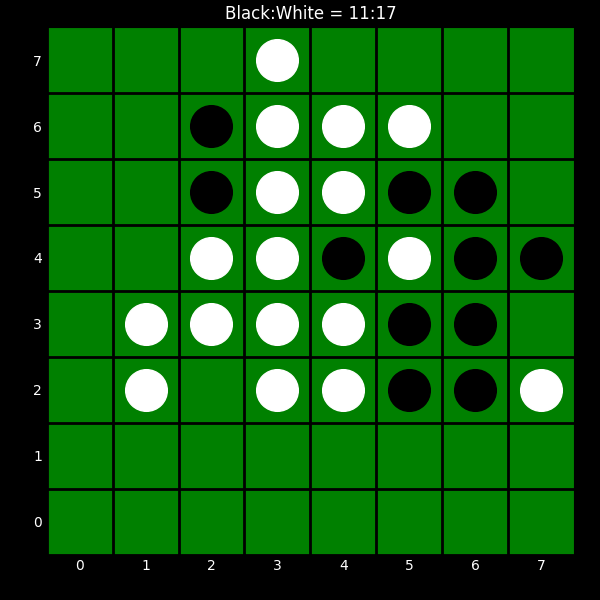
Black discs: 11
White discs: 17